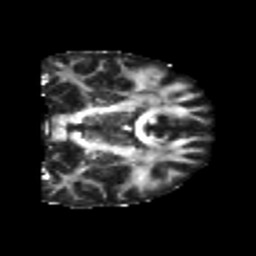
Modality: FA
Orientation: coronal
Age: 29
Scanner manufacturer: philips
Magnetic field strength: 3 T
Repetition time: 8.6 s
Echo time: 0.127 s